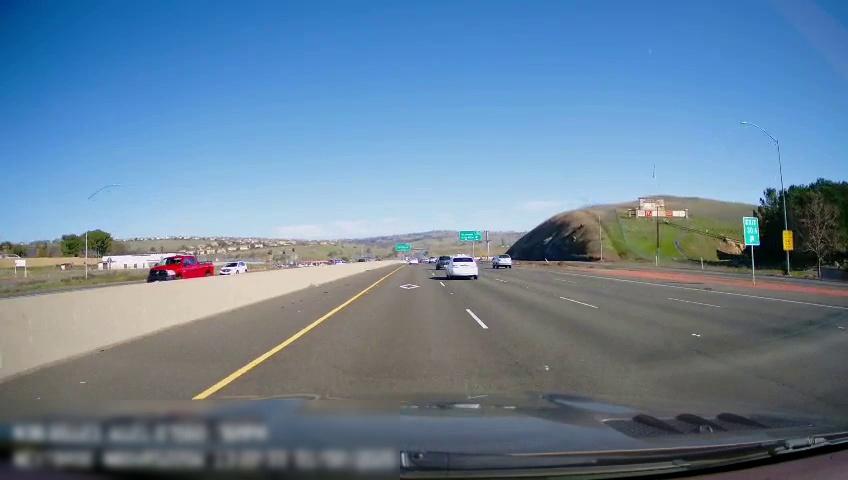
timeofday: Day
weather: Sunny
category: Drivable Space
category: Drivable Space
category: Drivable Space
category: Vehicles | Truck
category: Vehicles | Car
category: Vehicles | Car
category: Vehicles | Car
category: Vehicles | SUV
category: Vehicles | SUV
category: Lanes | Current Lane
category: Lanes | Current Lane
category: Lanes | Alternate Lane
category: Lanes | Alternate Lane
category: Lanes | Alternate Lane
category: Traffic | Signs
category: Traffic | Signs
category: Traffic | Signs